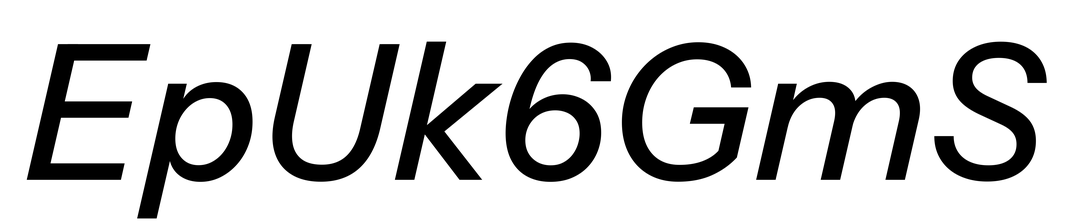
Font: InstrumentSans-Italic_Medium_Italic